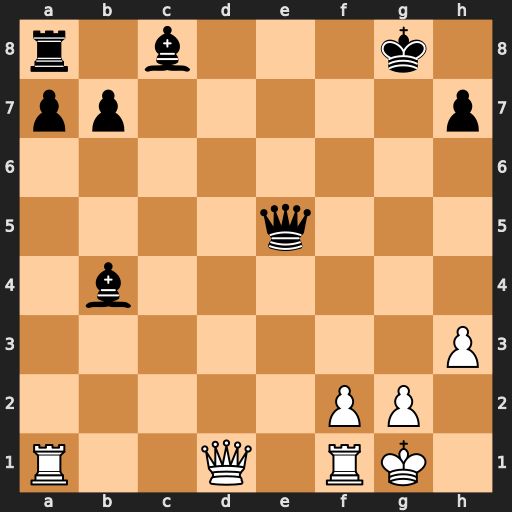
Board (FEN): r1b3k1/pp5p/8/4q3/1b6/7P/5PP1/R2Q1RK1
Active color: w
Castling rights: -
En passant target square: -
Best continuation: Qb3+ Kh8 Qxb4